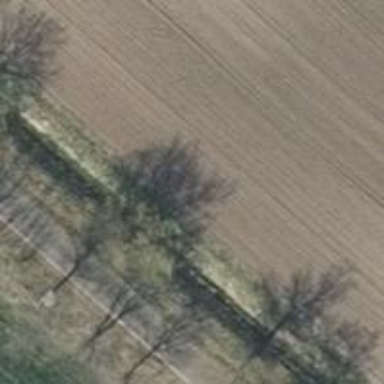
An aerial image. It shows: Deciduous broadleaved tree.